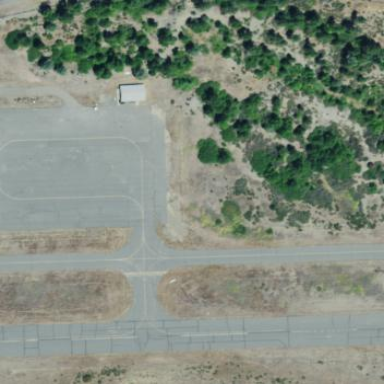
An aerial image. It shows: Apron paved with asphalt at the airport.